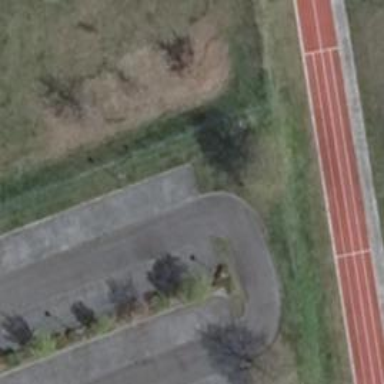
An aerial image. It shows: Road serving as parking aisle.